Question: I am trying to loop through MySQL results and return same dates & agents in a separate . The table containing this data has the number of tickets each agent works on a specific day. Each group of dates should be separated by a blank row in the table. Below is the code I am working with. I believe I have to do a foreach, but not sure how to get it working.
Here is a screenshot to a final table layout I am looking to achieve.

'''
if($res && mysql_num_rows($res))
{
while($row = mysql_fetch_array($res))
{
if ($row['total_updated'] > 0) {
print "<tr>";
print "<td align=center>" . $row['date_added'] . "</td>";
print "<td nowrap>" . $row['agent'] . "</td>";
print "<td nowrap>" . $row['agent_location'] . "</td>";
print "<td align=center>" . number_format($row['total_updated']) . "</td>";
print "<td align=center>" . number_format($row['total_notes']) . "</td>";
print "<td align=center>" . number_format($row['total_closed']) . "</td>";
print "<td align=center>" . number_format($row['ticket_app1_updated']) . "</td>";
print "<td align=center>" . number_format($row['ticket_app1_notes']) . "</td>";
print "<td align=center>" . number_format($row['ticket_app1_closed']) . "</td>";
print "<td align=center>" . number_format($row['ticket_app2_updated']) . "</td>";
print "<td align=center>" . number_format($row['ticket_app2_notes']) . "</td>";
print "<td align=center>" . number_format($row['ticket_app2_closed']) . "</td>";
print "<td align=center>" . number_format($row['ticket_app3_updated']) . "</td>";
print "<td align=center>" . number_format($row['ticket_app3_notes']) . "</td>";
print "<td align=center>" . number_format($row['ticket_app3_closed']) . "</td>";
print "</tr>";
}
}
}
print "</table>";
'''
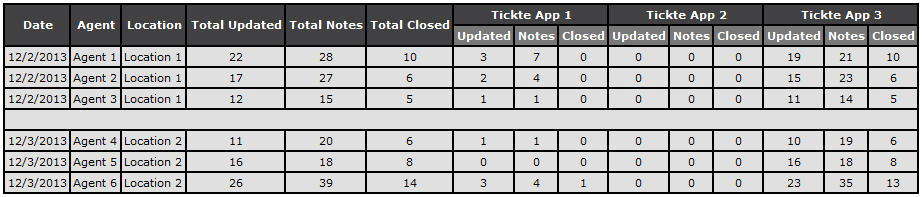
Answer: If you sort your results by date_added you don't need any foreach, just compare previous date with current one:
'''
while($row = mysql_fetch_array($res))
{
if (!isset($lastdate))
$lastdate = $row['date_added'];
if ($lastdate != $row['date_added']) {
?><tr><td colspan="15">---blank line---</td></tr> <?php
}
//paste all of your prints here
$lastdate = $row['date_added'];
}
'''